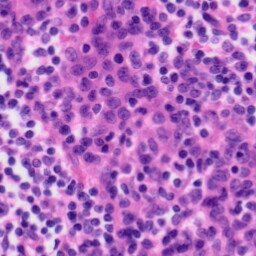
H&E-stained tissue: Tonsil